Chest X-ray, PA view. Patient: 64 years old, sex M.
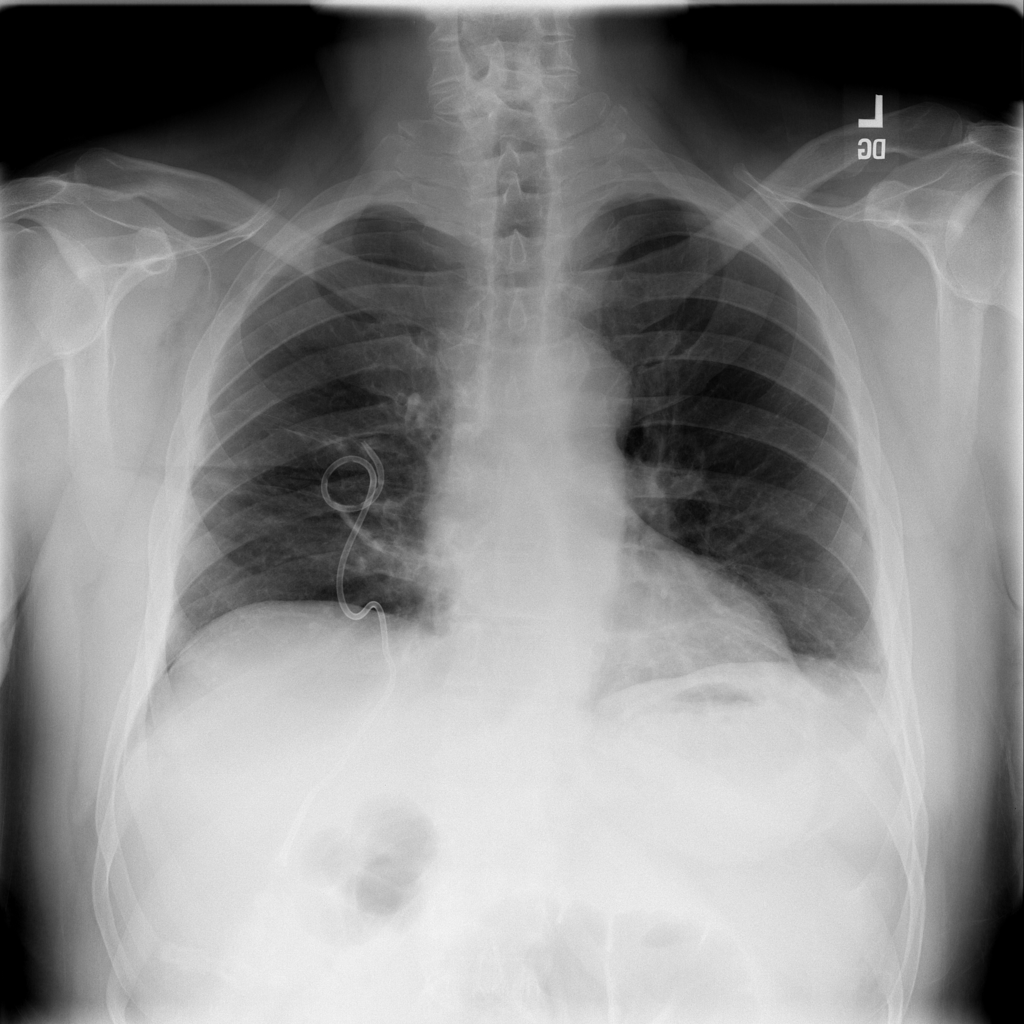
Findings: Pneumothorax